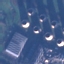
Land use / land cover class: Industrial